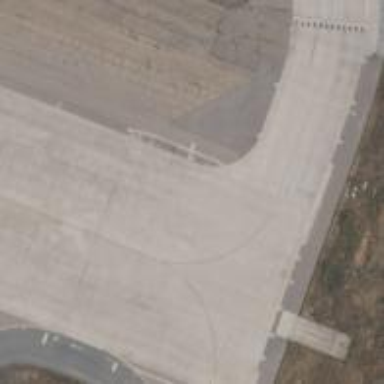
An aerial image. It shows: View of taxiway at the airport.